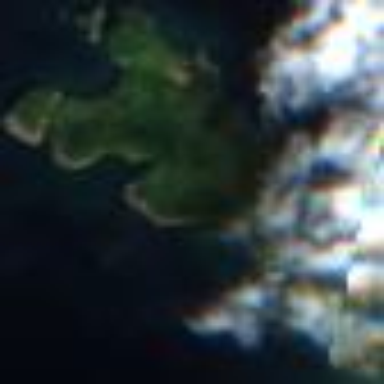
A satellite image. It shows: Islet located along the natural coastline.